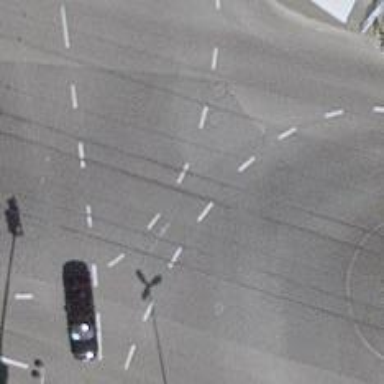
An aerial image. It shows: Asphalt road with secondary link designation.